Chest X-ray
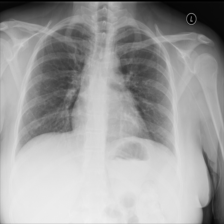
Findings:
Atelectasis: negative
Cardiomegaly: negative
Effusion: negative
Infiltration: negative
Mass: negative
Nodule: negative
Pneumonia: negative
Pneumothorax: negative
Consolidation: negative
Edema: negative
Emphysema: negative
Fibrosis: negative
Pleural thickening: negative
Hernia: negative